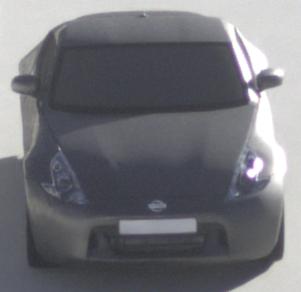
Make: Nissan
Model: 370Z Coupé
Detailed model: 370Z (Z34) Coupé
Model produced from: 2009/12
Model produced until: 2013/03
Doors: 3
Color: gray
Road condition: dry road
Daytime: morning or afternoon
Contrast: high contrast